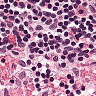
Metastatic tissue present: no